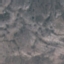
Label: HerbaceousVegetation